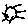
Label: sun